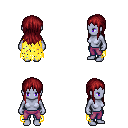
a pixel art fantasy rpg character, female body template, dark elf, purple skin, yellow tattered cape, magenta pants, brunette unkempt hairstyle, four views (front, back, left, right), 2x2 character sprite sheet, small pixel art, hard edges, no anti-aliasing